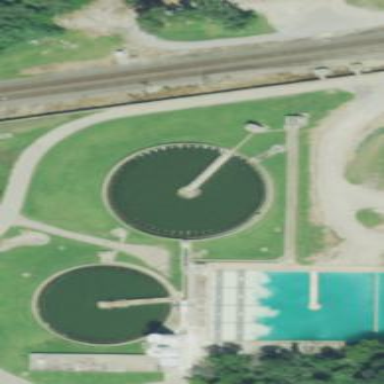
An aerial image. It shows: Industrial building that houses wastewater plant. This plant is used for water purification.